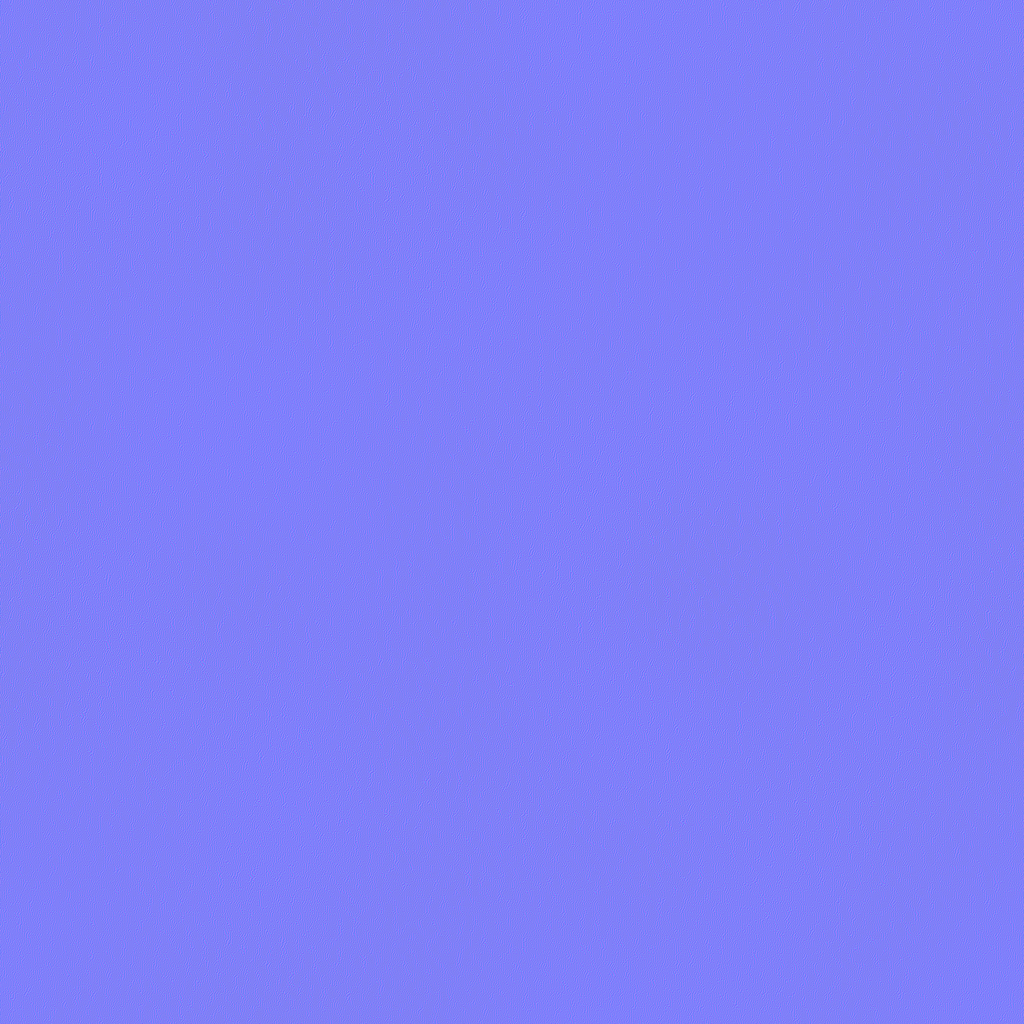
Texture map type: NormalDX